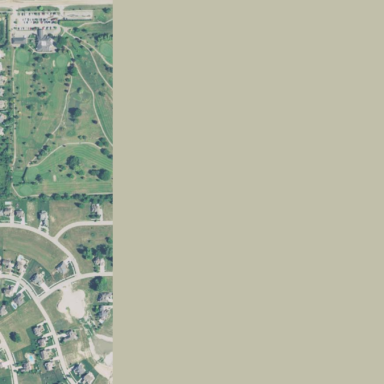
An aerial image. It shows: Golf course.